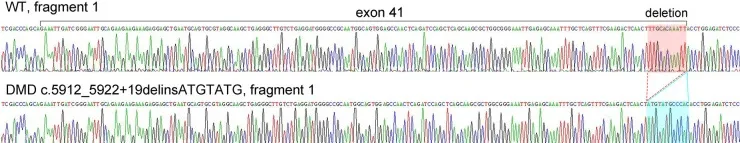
Pathogenic analysis of the hemizygous splicing mutation in DMD by minigene assay. (C) Sequencing result of the mutated cDNA showing the aberrant splicing of intron 41.
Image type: chart (chart)